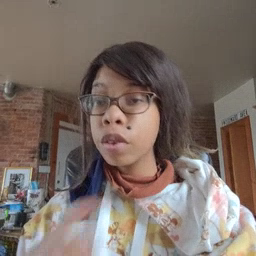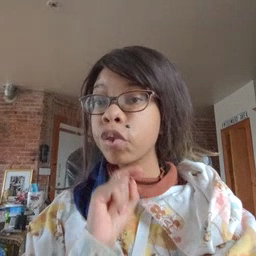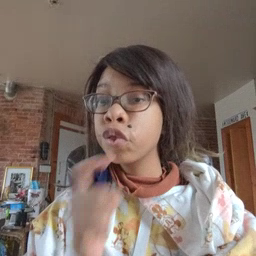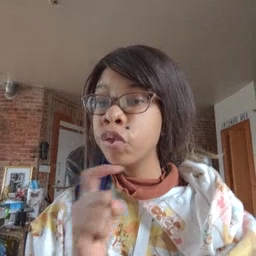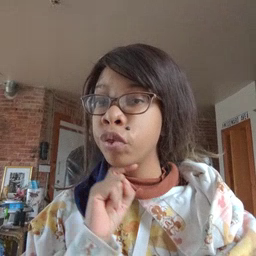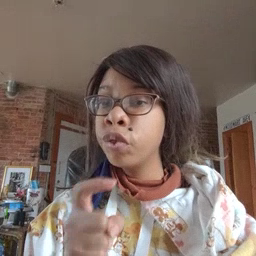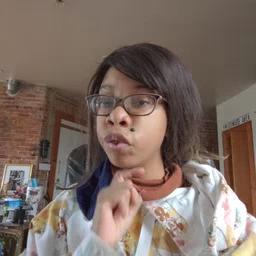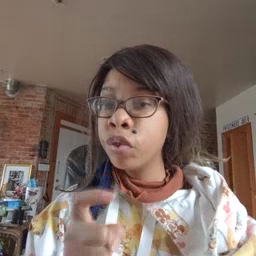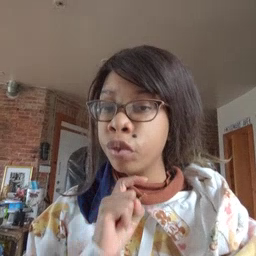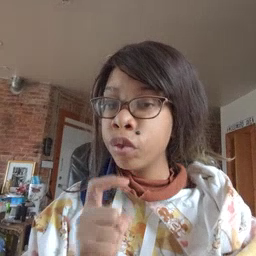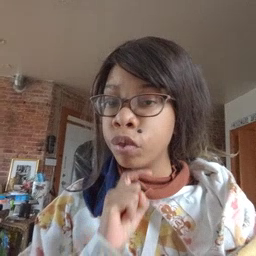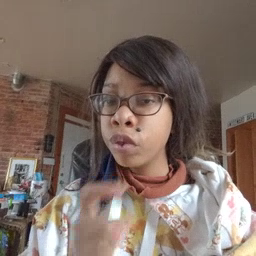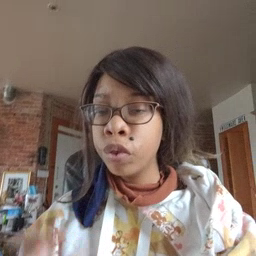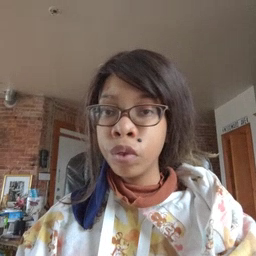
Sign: garbage